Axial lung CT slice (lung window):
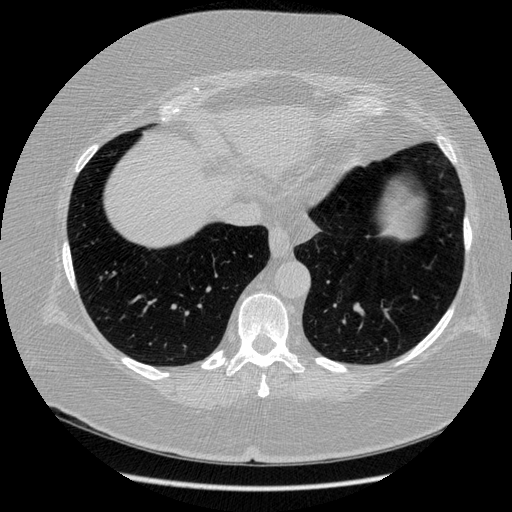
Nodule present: no